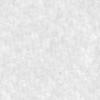
Label: no_change